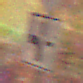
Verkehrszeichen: VerlaufVorfahrtsstrasse1
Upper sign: Vorfahrtsstrasse
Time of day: Night
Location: Outdoor (Nature)
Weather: Clear
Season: NotSpecified
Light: Natural